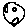
Label: moon